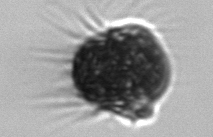
Label: Mesodinium